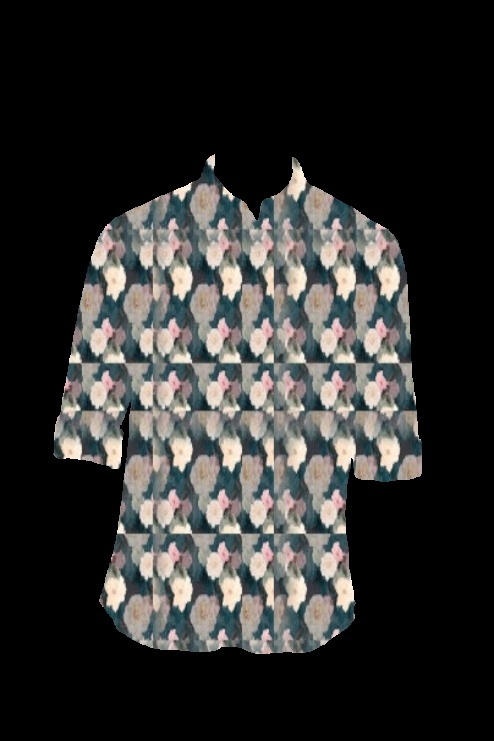
black multi floral print button up tee